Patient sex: M
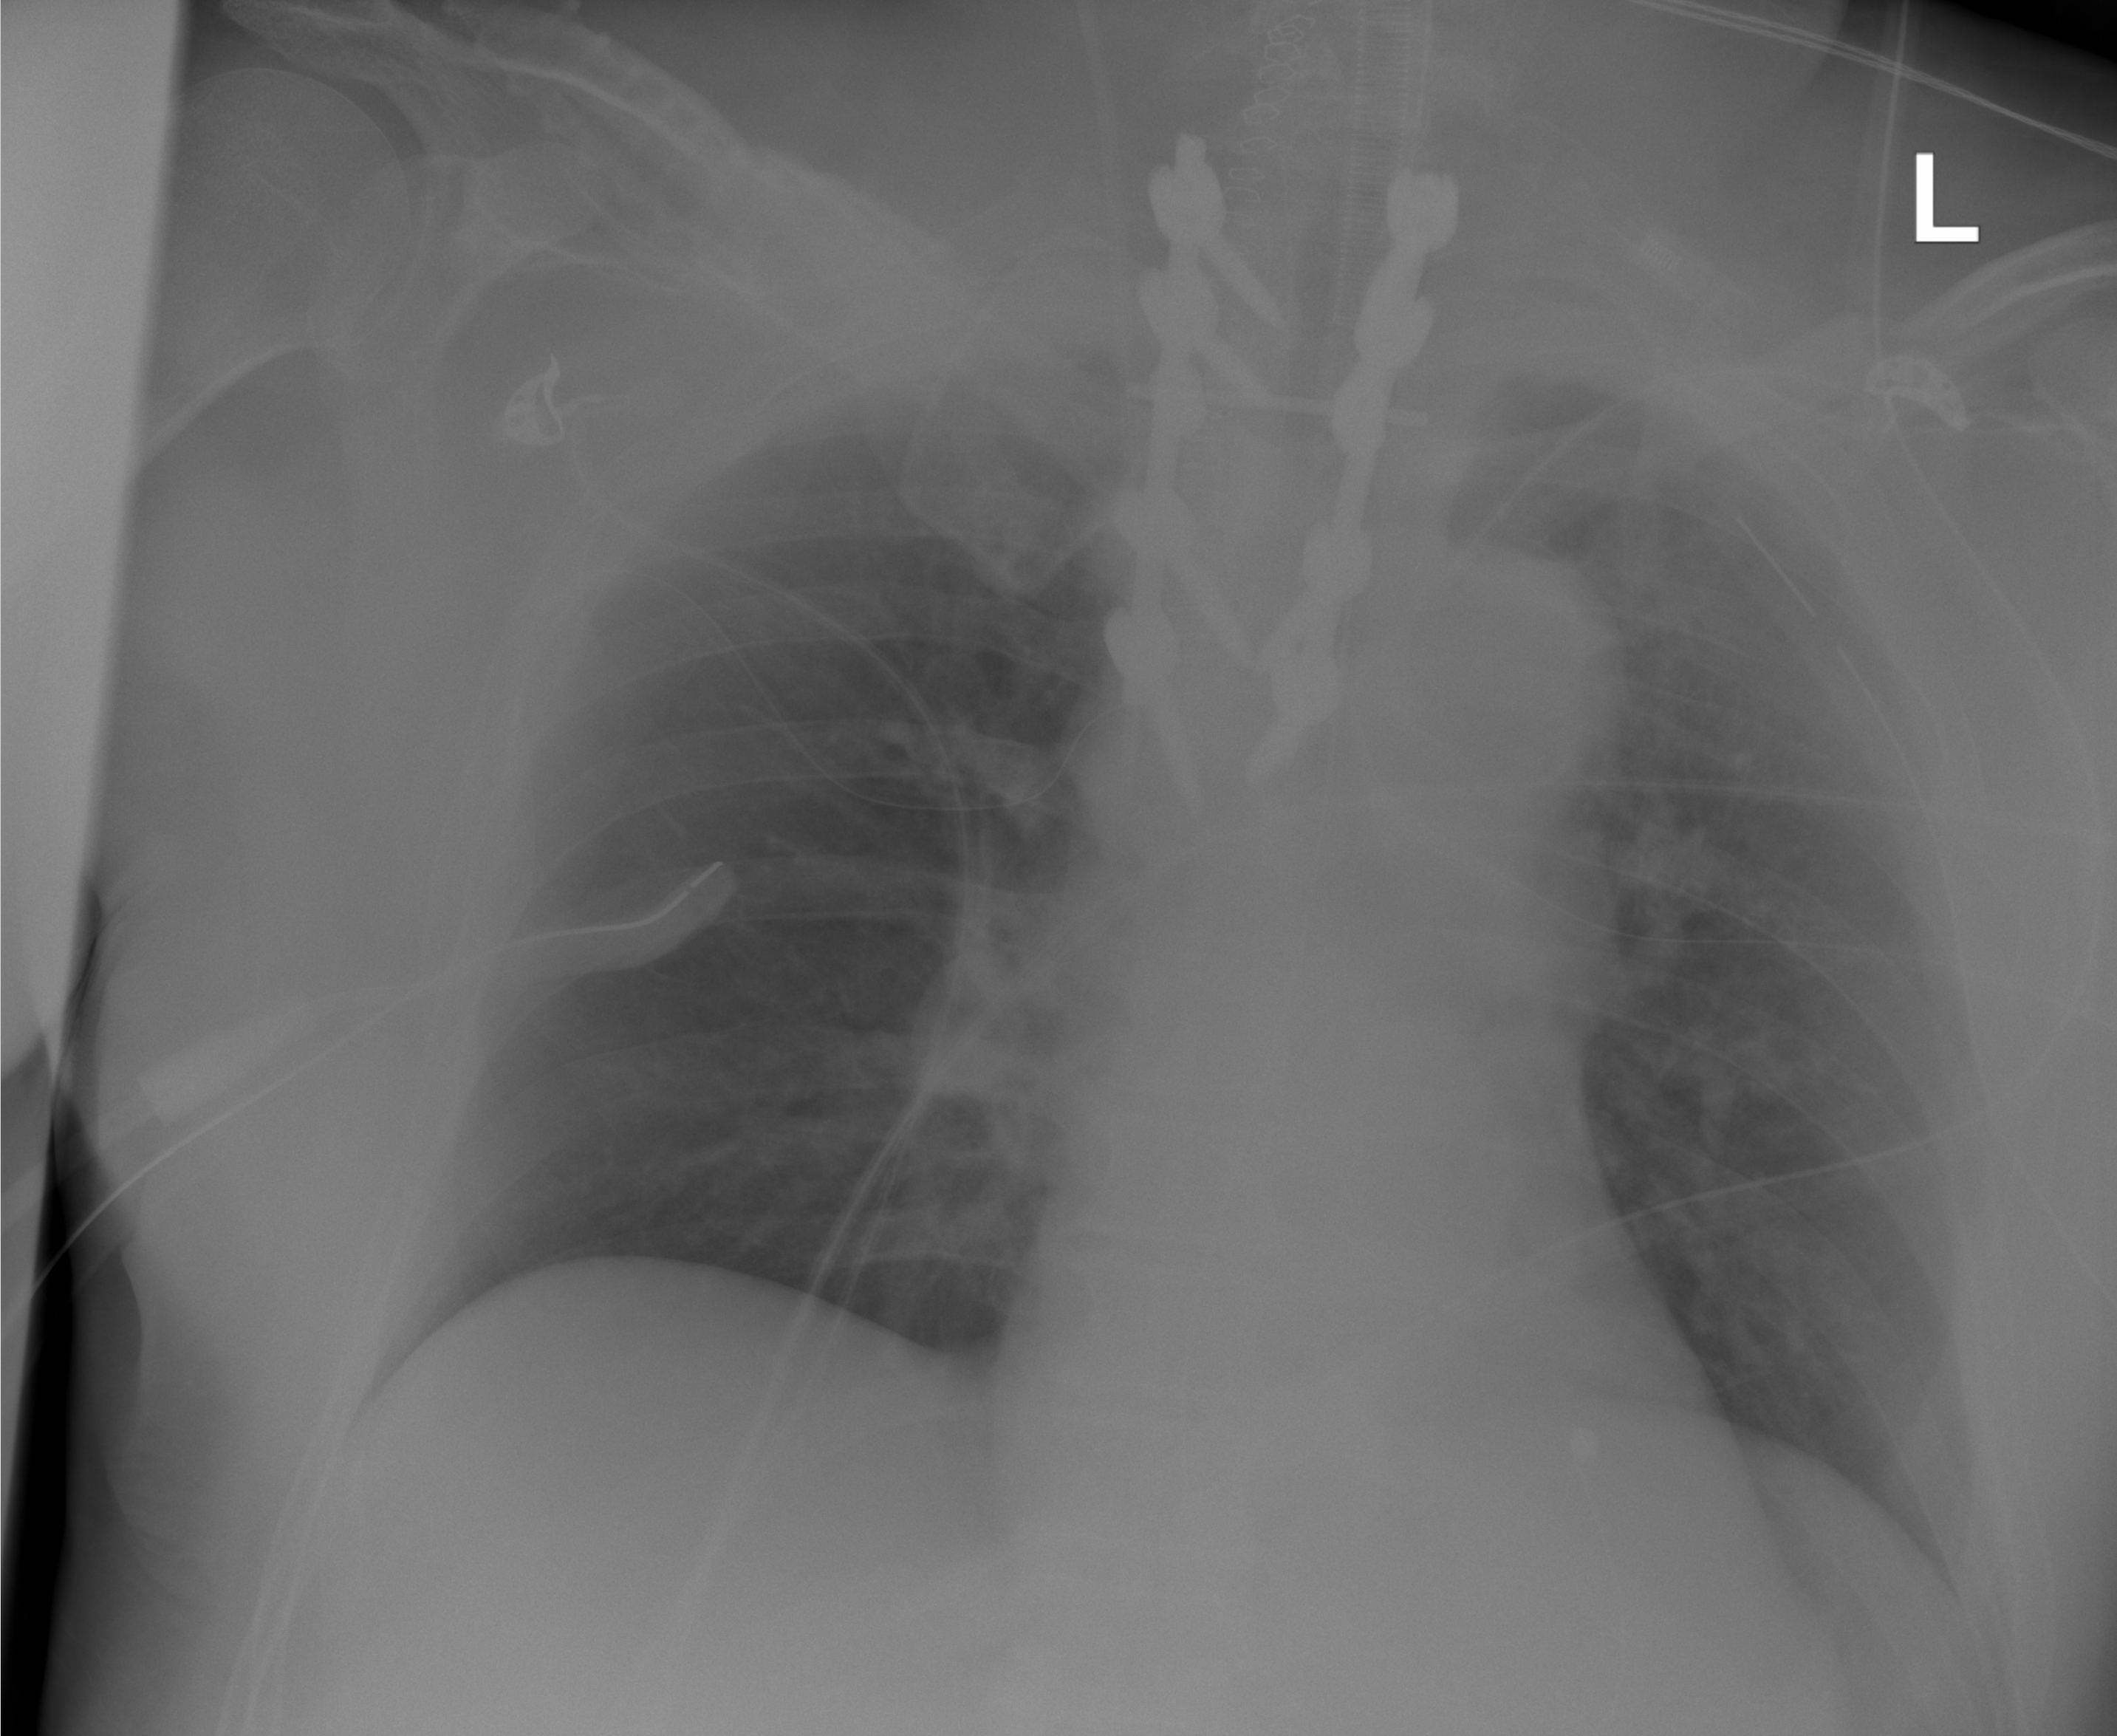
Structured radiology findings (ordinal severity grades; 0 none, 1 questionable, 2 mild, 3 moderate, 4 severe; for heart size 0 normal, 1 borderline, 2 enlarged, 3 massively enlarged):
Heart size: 0
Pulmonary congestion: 0
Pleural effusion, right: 0
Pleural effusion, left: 0
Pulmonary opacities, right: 0
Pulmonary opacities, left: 1
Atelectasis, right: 0
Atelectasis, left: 2